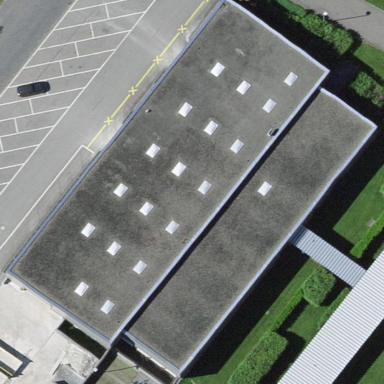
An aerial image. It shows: School building.